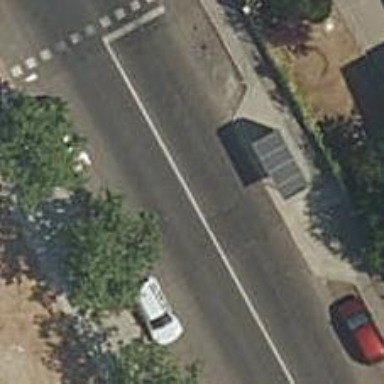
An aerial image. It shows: Public transport stop position.